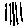
Label: line